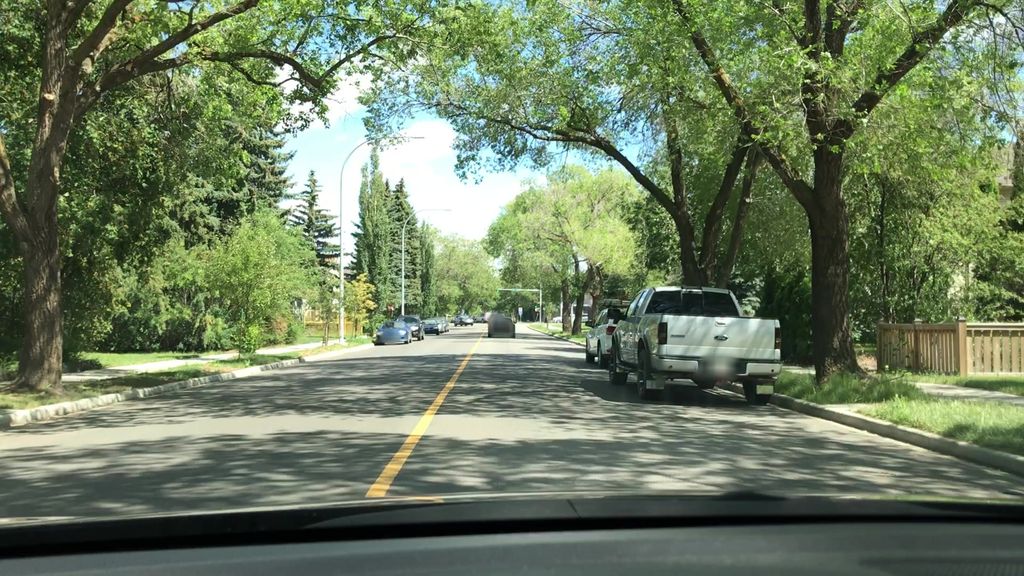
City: edmonton